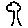
Label: tree